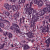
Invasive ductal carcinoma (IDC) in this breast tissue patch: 1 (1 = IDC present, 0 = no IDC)